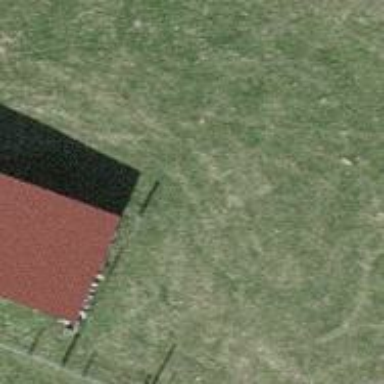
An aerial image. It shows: Fence is in the image.